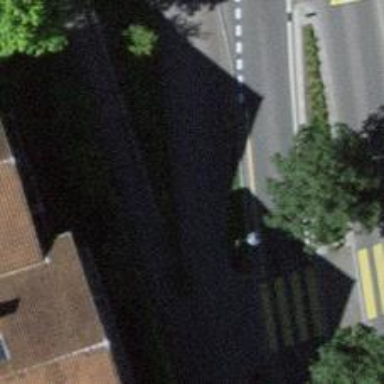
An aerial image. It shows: Sidewalk along the footway.